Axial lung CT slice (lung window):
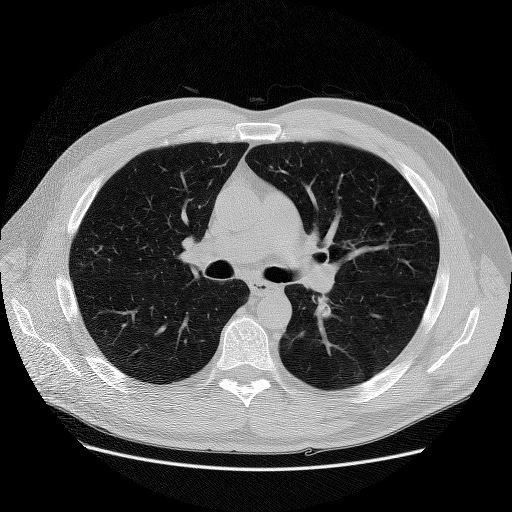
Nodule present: no